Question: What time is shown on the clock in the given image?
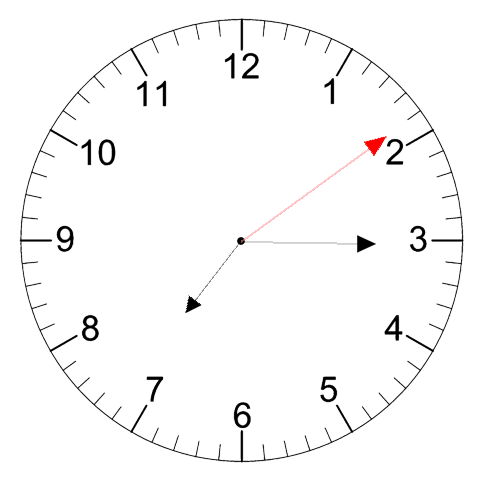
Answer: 07:15:09